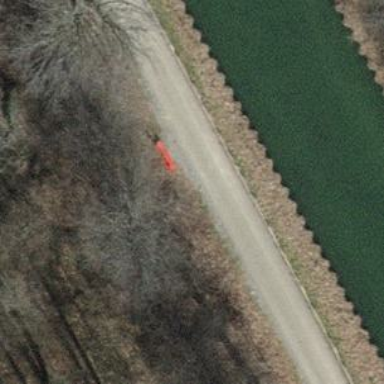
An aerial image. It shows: Red bench.